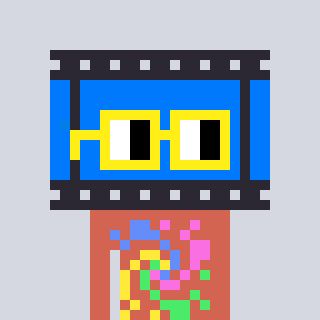
a pixel art character with square yellow glasses, a film strip-shaped head and a peachy-colored body on a cool background